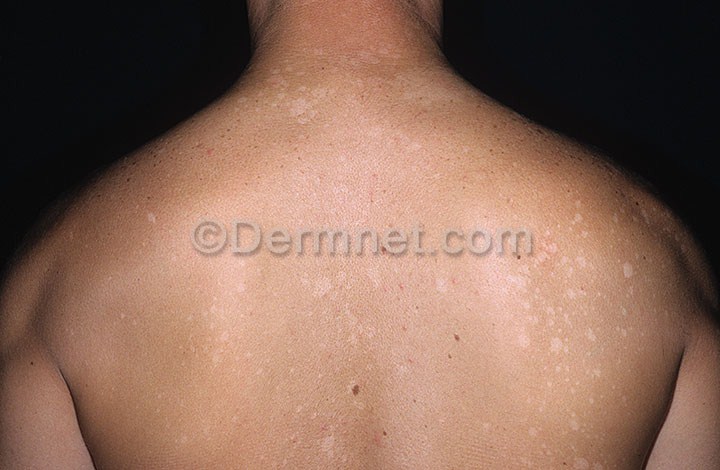
Disease: Tinea Ringworm Candidiasis and other Fungal Infections